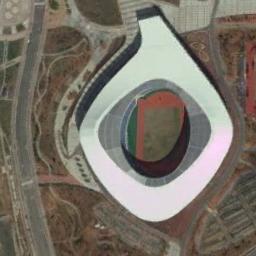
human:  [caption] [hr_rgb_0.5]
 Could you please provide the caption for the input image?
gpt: Irregular stadium surrounded by bare land and road .

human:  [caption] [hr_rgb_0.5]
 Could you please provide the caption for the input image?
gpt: There are some roads next to the stadium .

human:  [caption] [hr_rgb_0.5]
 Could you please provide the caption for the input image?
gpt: The stadium is on the bare land next to some roads .

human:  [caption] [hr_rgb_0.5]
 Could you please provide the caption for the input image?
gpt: There is a baseball field between the two roads .

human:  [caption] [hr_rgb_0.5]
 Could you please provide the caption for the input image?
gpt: There are some bare land around the stadium with a white roof .